Question: I am trying to implement the advanced push targeting from cloud code (background job) using <URL> service. I have added the day as a field in the Installation object.

I made it work if I have only one condition, i.e. day equals 1, using following snippet
'''
var pushQuery = new Parse.Query(Parse.Installation);
pushQuery.equalTo("day",1);
Parse.Push.send({
where: pushQuery,
data: {
"content-available" : "1",
alert : "Message day 1!",
sound : "default"
}}, {
success: function() {
// Push was successful
},
error: function(error) {
// Handle error
}}).then(function() {
// Set the job's success status
status.success("Job finished successfully.");
}, function(error) {
// Set the job's error status
status.error("Uh oh, something went wrong.");
});
'''
<URL>
My next step is sending notifications to 20 queries (0 <= day < 20) and for each query send message according to day number. Calling function 20 times seems to me ugly, may I anyhow iterate, calling each time in loop Parse.Push.send function?
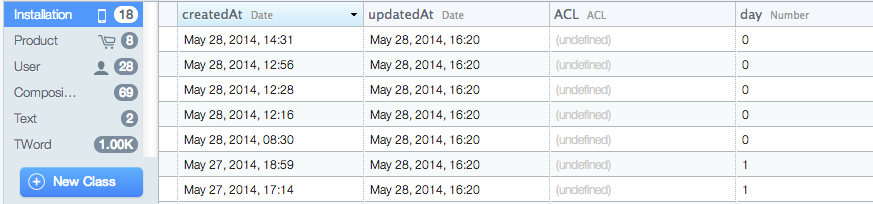
Answer: I solved my problem using <URL>
are a little bit magical, in that they let you chain them without nesting. If a callback for a promise returns a new promise, then the first one will not be resolved until the second one is. This lets you perform multiple actions without incurring the pyramid code you would get with callbacks.
'''
function scheduleWordsForDay(day)
{
var pushQuery = new Parse.Query(Parse.Installation);
pushQuery.equalTo("day",day);
pushQuery.exists("deviceToken");
var promise = new Parse.Promise();
Parse.Push.send({
where: pushQuery,
data: {
alert : "word" + day
}}, { success: function() {
// Push was successful
},
error: function(error) {
}}).then (function(result){
//Marks this promise as fulfilled,
//firing any callbacks waiting on it.
promise.resolve(result);
}, function(error) {
//Marks this promise as fulfilled,
//firing any callbacks waiting on it.
promise.reject(error);
});
return promise;
}
Parse.Cloud.job("scheduleWordNotification", function(request, status)
{
var promiseArray = [];
for (var i = 0; i < 100; i++) {
var promise = scheduleWordsForDay(i);
promiseArray.push(promise);
}
//Returns a new promise that is
//fulfilled when all of the input promises are resolved.
Parse.Promise.when(promiseArray).then(function(result) {
console.log("success promise!!")
status.success("success promise!!");
}, function(error) {
console.error("Promise Error: " + error.message);
status.error(error);
});
});
'''